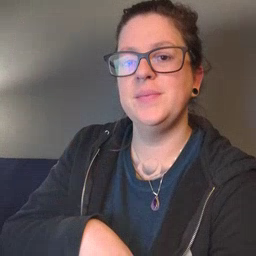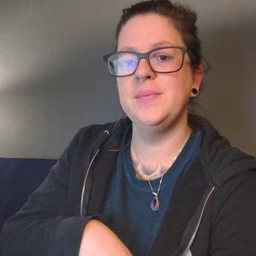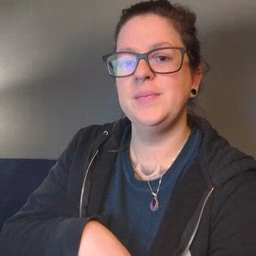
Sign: cowboy